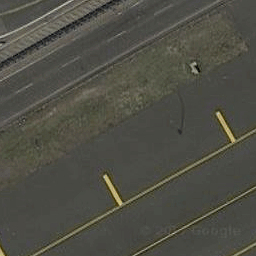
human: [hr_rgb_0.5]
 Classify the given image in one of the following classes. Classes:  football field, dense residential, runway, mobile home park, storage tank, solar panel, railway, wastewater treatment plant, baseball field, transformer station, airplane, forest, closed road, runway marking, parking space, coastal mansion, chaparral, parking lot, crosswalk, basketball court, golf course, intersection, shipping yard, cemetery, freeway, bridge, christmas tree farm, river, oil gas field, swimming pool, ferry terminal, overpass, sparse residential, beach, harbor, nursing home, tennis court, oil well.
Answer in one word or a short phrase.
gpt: runway marking